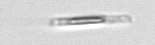
Label: Bacillariophyceae